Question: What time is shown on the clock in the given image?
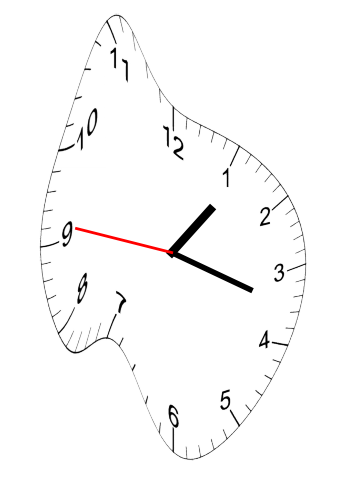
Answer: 01:17:46